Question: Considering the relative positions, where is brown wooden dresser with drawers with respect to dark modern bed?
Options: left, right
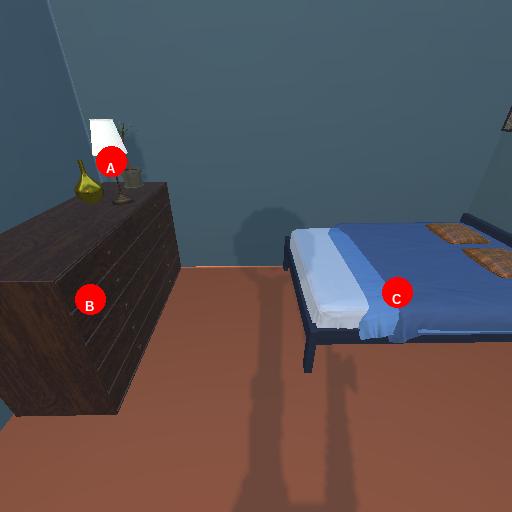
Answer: left